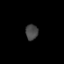
Tissue: prostate
Cell type: T cells
Senescence score: 0.3027
Nuclear area (px): 192
Mean DAPI intensity: 69.453